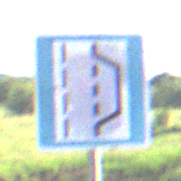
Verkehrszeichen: NothalteUndPannenbucht
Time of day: MorningAfternoon
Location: Outdoor (RoadRail)
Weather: PartlyCloudy
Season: NotSpecified
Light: Natural